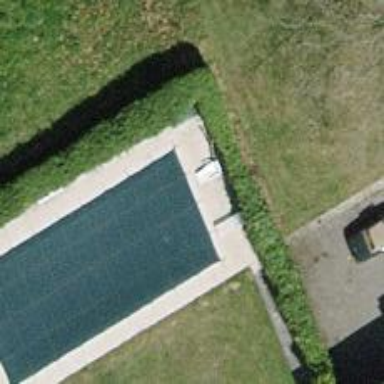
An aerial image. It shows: Swimming pool located in leisure land.